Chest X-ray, PA view. Patient: 57 years old, sex F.
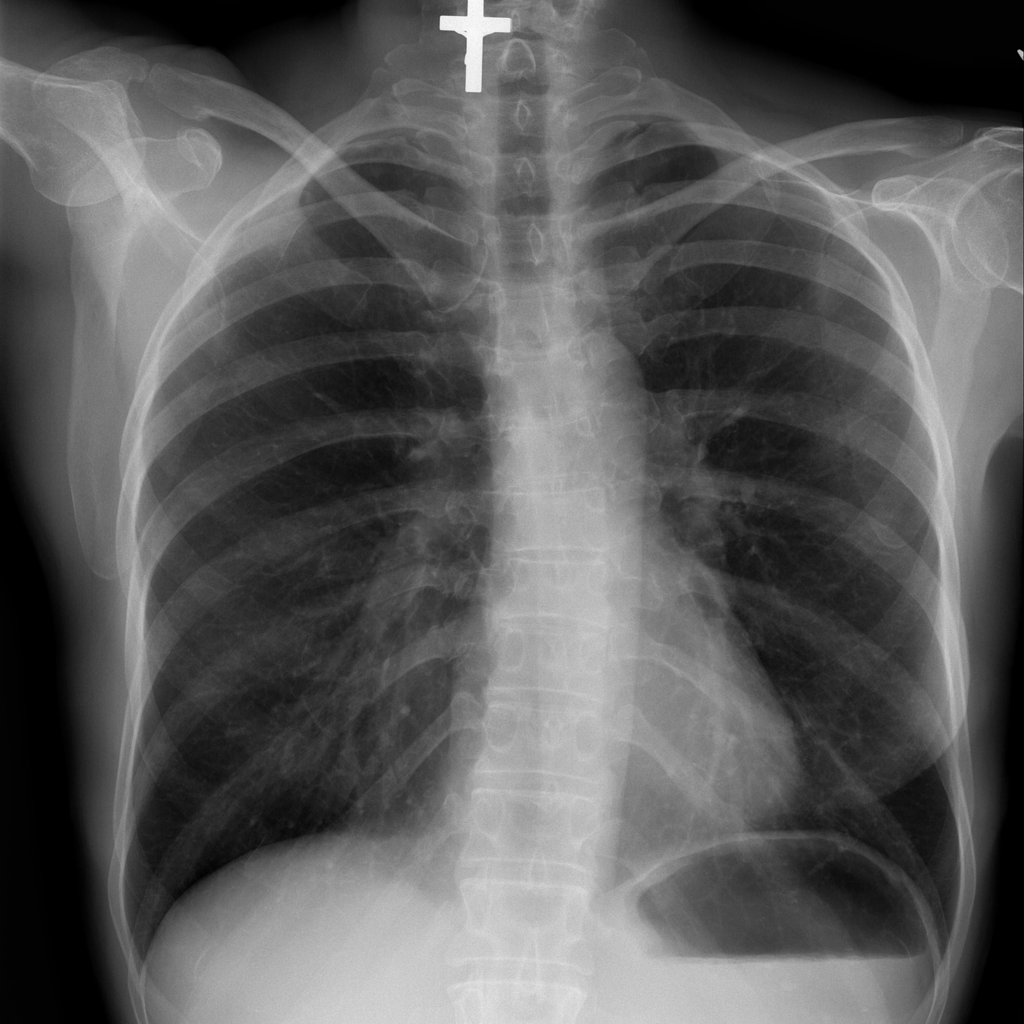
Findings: No Finding